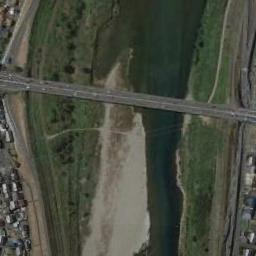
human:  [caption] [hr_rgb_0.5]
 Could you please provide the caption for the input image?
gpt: There is a bridge over the water and grass between many buildings .

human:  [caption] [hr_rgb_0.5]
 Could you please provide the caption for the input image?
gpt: There are two parallel bridges, And the color of the water is dark green .

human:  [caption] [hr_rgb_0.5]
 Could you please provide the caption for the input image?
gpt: A bridge connects the land on both sides of the slender river  The river is lined with long green river banks  There are many buildings and roads on the land .

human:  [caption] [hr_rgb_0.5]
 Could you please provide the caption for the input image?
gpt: A bridge built on a dark green river and the flood bed of the river while some green plants on the flood bed .

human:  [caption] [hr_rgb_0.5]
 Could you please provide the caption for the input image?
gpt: Many green plants are around the bridge .